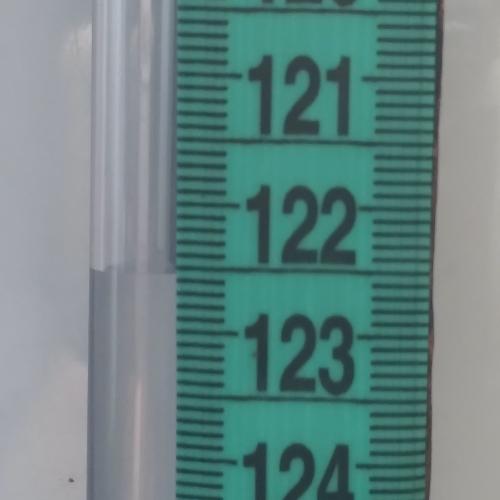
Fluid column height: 122.5 cm